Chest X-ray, AP view. Patient: 49 years old, sex M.
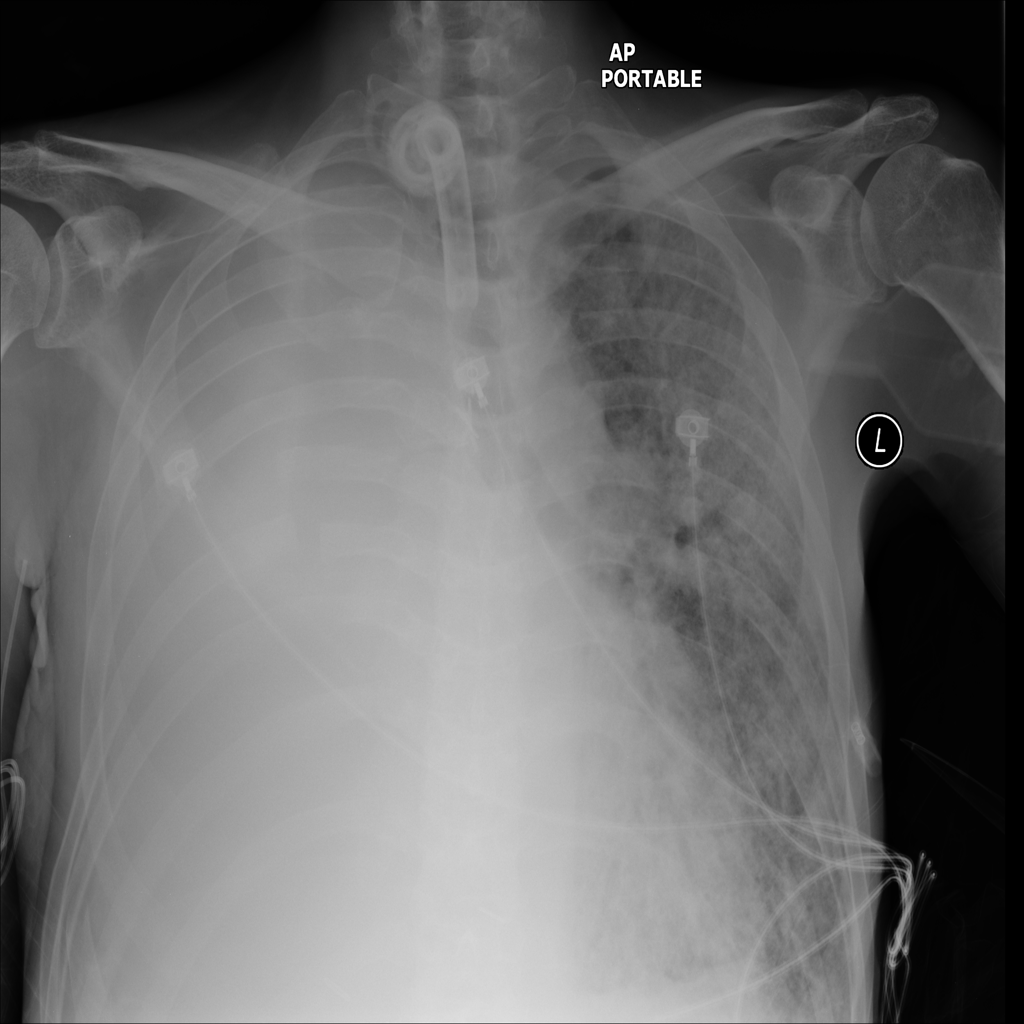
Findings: Infiltration